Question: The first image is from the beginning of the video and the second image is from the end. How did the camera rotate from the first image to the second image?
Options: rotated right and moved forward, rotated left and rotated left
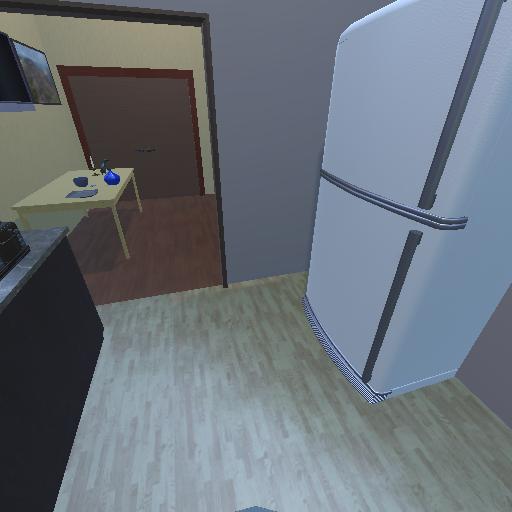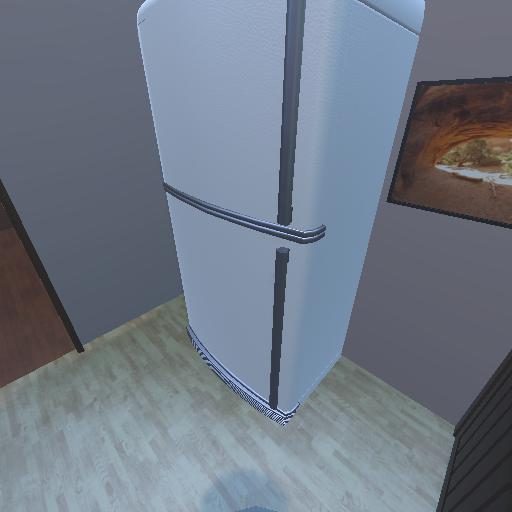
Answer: rotated right and moved forward